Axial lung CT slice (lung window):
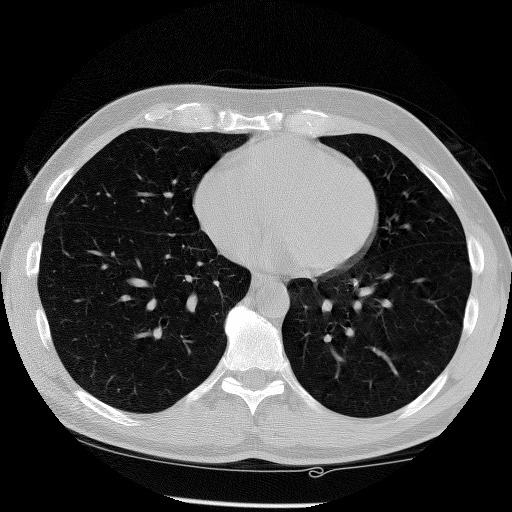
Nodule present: no